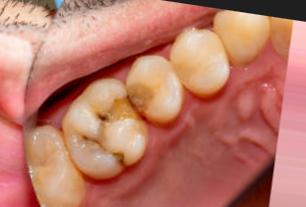
Condition: Caries